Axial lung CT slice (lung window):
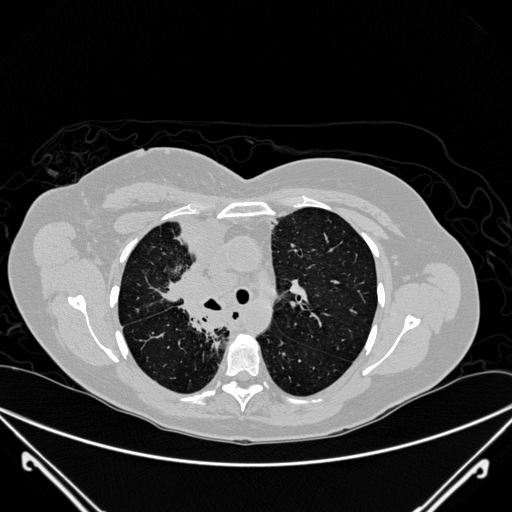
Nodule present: no